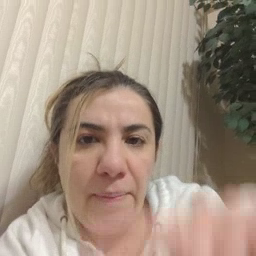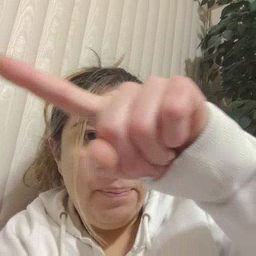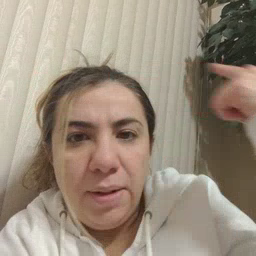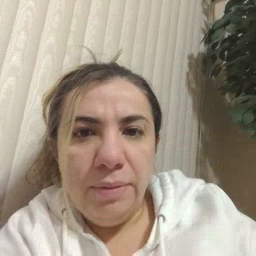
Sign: black